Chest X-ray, PA view. Patient: 37 years old, sex F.
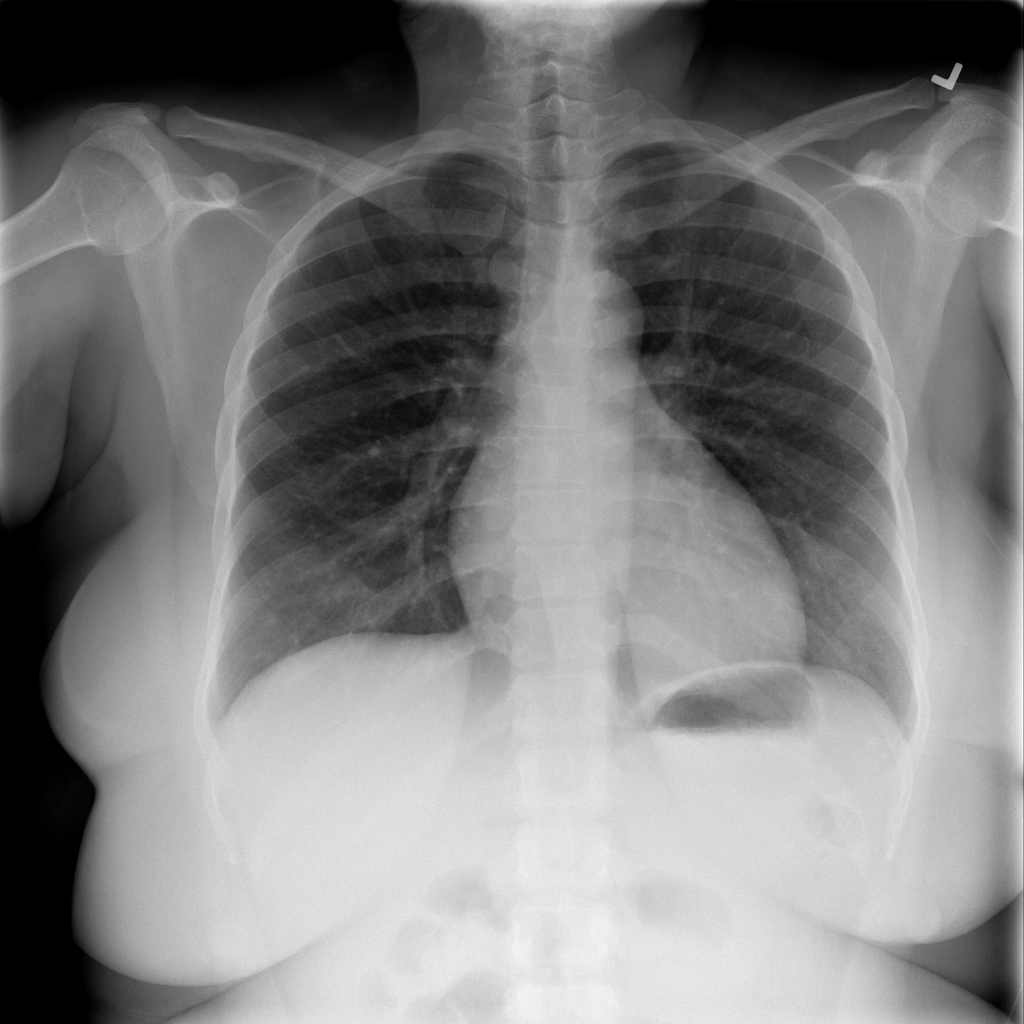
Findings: No Finding